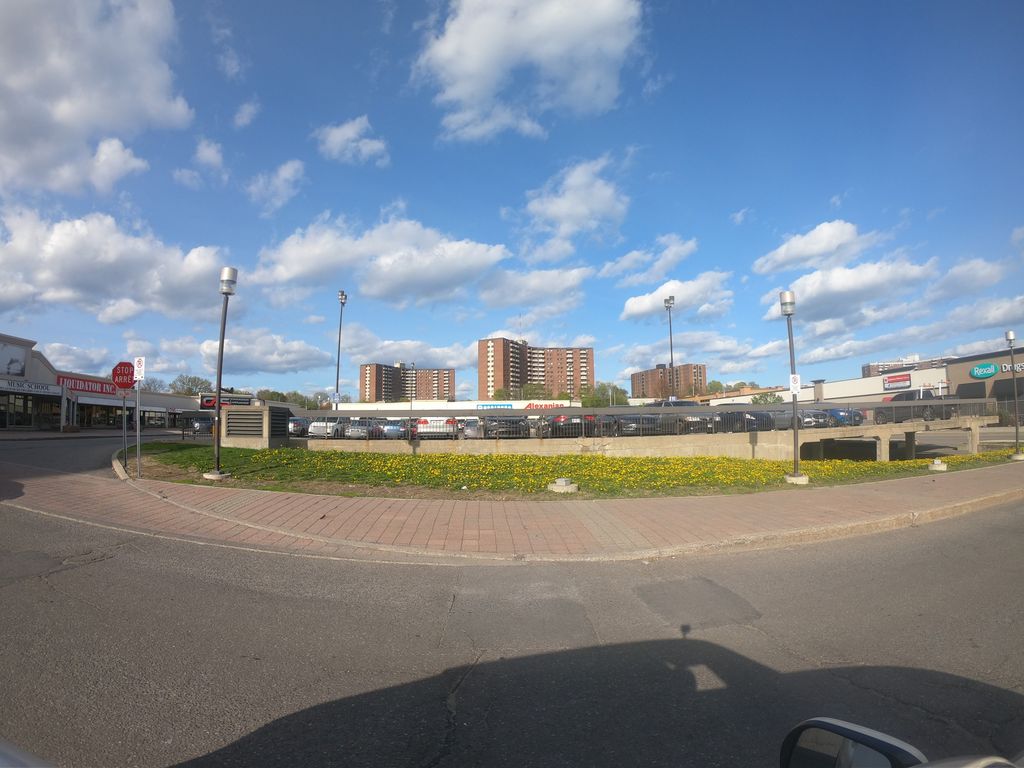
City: ottawa-gatineau